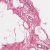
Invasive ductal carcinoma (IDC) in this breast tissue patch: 0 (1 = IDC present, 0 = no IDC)